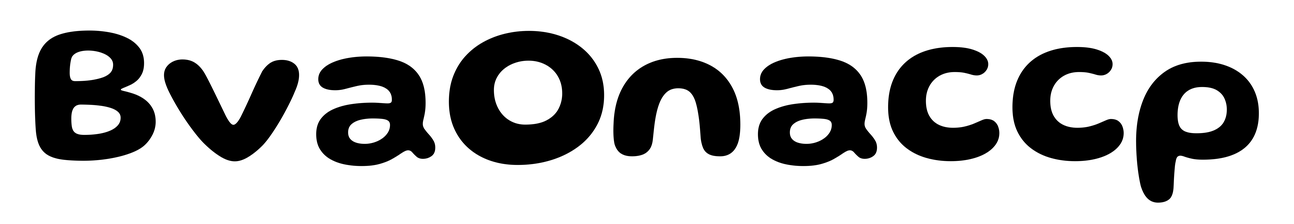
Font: Gluten_SemiBold